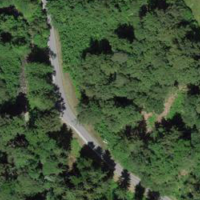
EUNIS habitat code: 41
Species observed at this site:
Dryocopus martius
Hedera helix
Chelidonium majus
Mercurialis perennis